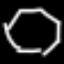
Label: octagon